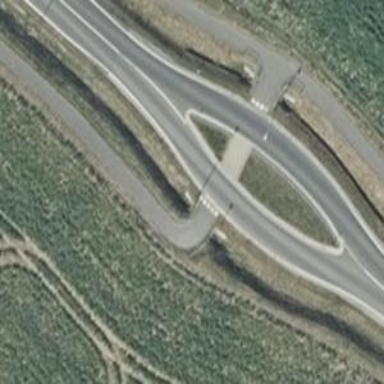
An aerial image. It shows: Uncontrolled crossing on the road with chicane for traffic calming.